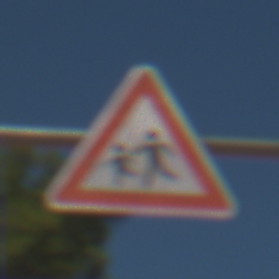
Verkehrszeichen: KinderRechts
Umgebung: Outdoor, Nature
Tageszeit: MorningAfternoon
Wetter: Clear
Licht: Natural
Jahreszeit: Summer
Kontrast: HighContrast